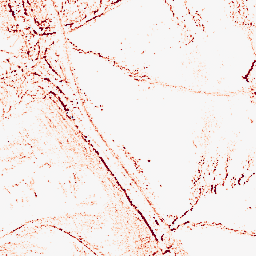
Category: morphological
Decomposition family: morphological_square
Decomposition parameters: operation: opening
size: 3
Upsampling method: regularized
Upsampling parameters: scale: 2
lambda_reg: 0.001
Upsampling scale: 2